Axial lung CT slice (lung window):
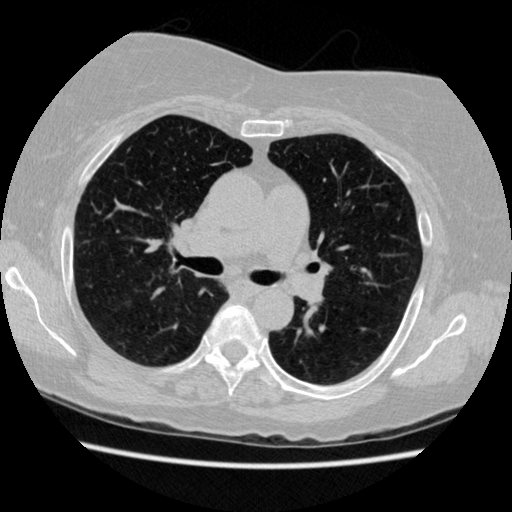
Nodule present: no